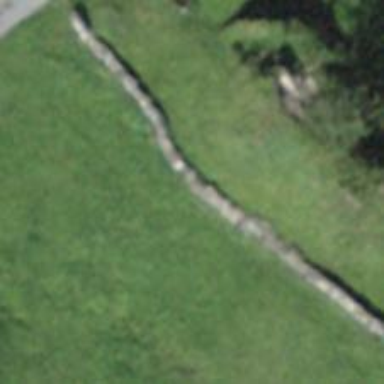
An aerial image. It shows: Wall made of dry stone.